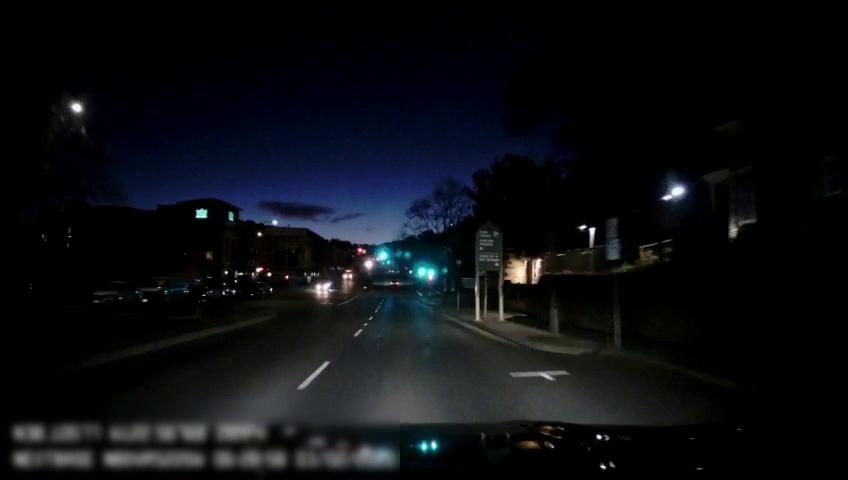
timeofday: Night
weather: Cloudy
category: Drivable Space
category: Drivable Space
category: Vehicles | Car
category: Vehicles | Truck
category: Vehicles | Car
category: Vehicles | Van
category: Vehicles | Car
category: Vehicles | Car
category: Vehicles | Car
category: Lanes | Current Lane
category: Lanes | Alternate Lane